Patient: sex M, age 64
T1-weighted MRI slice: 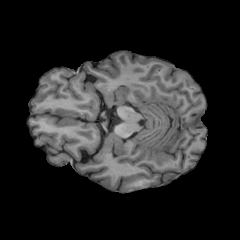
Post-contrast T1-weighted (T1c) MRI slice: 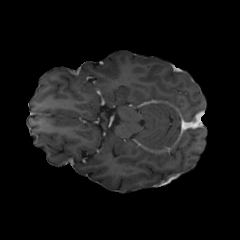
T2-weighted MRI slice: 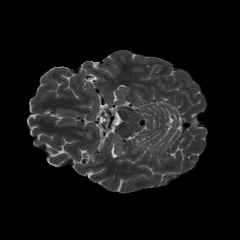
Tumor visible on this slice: no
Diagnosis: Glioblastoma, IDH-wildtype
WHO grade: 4